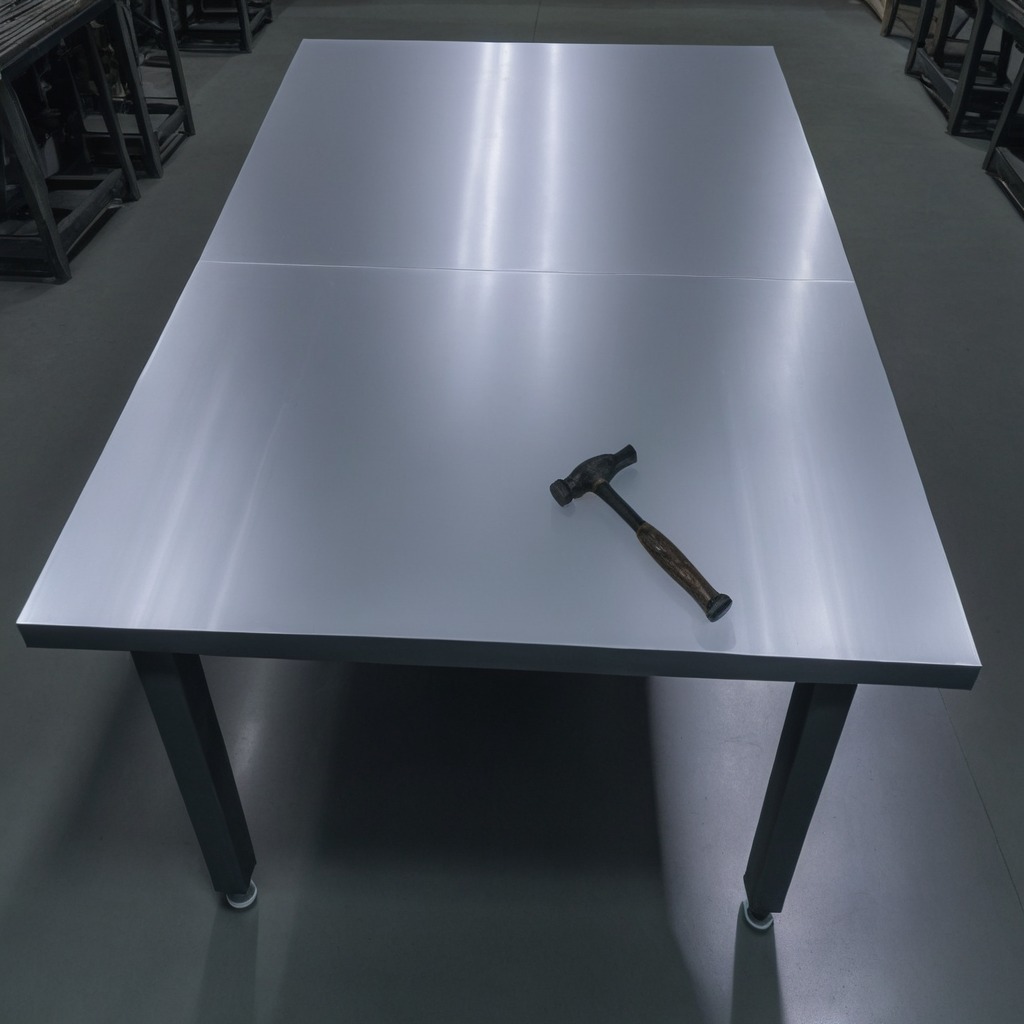
A hammer is lying on the tabletop in the basement in the evening.